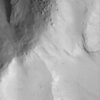
Label: not_dusty